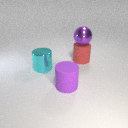
large red rubber cylinder below large purple metal sphere